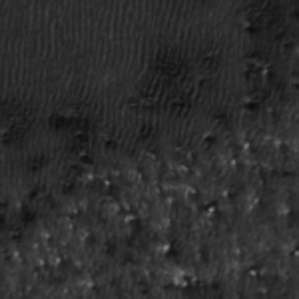
Label: frost